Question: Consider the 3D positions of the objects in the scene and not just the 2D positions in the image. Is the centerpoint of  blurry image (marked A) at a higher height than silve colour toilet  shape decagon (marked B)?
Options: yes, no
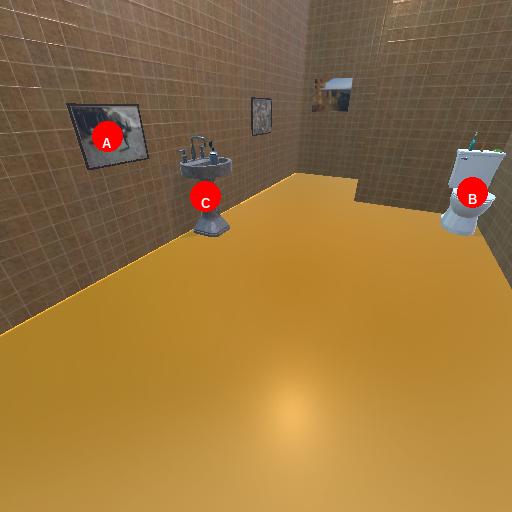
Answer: yes